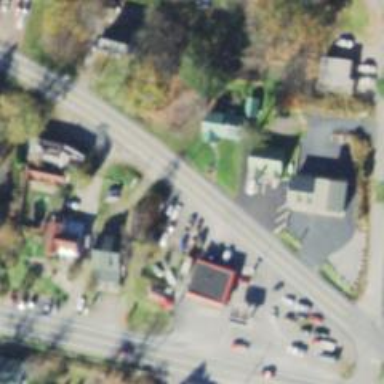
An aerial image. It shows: Post office.